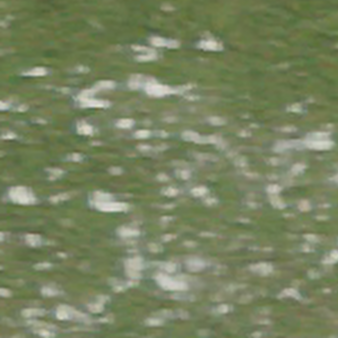
Label: other